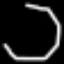
Label: octagon